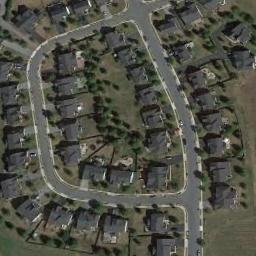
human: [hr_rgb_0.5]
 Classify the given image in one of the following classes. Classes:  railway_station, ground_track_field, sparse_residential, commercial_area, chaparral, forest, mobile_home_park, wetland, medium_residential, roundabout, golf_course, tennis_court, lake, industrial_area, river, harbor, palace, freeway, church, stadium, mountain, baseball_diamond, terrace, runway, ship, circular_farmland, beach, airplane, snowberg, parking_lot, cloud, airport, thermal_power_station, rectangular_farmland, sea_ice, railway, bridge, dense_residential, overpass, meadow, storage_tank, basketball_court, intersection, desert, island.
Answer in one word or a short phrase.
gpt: dense_residential